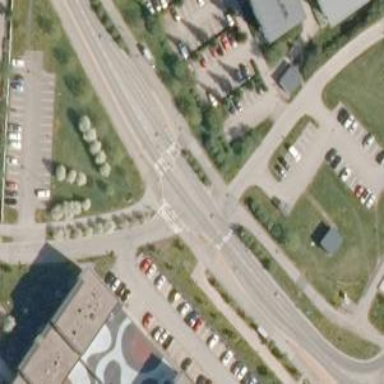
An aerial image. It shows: Asphalt cycleway.